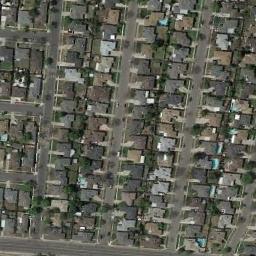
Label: dense_residential